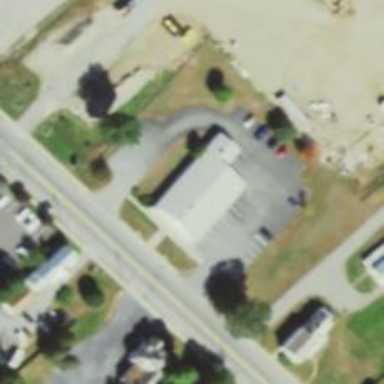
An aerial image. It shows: Post office.